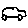
Label: car